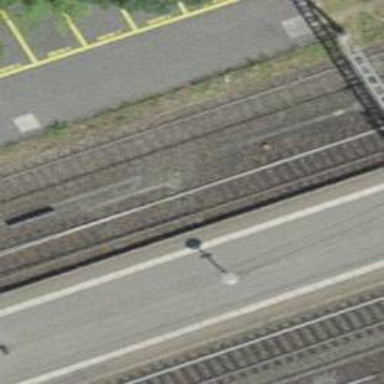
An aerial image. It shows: Siding railway track with electrified contact line.